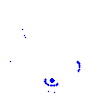
Particle: kaon